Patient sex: F
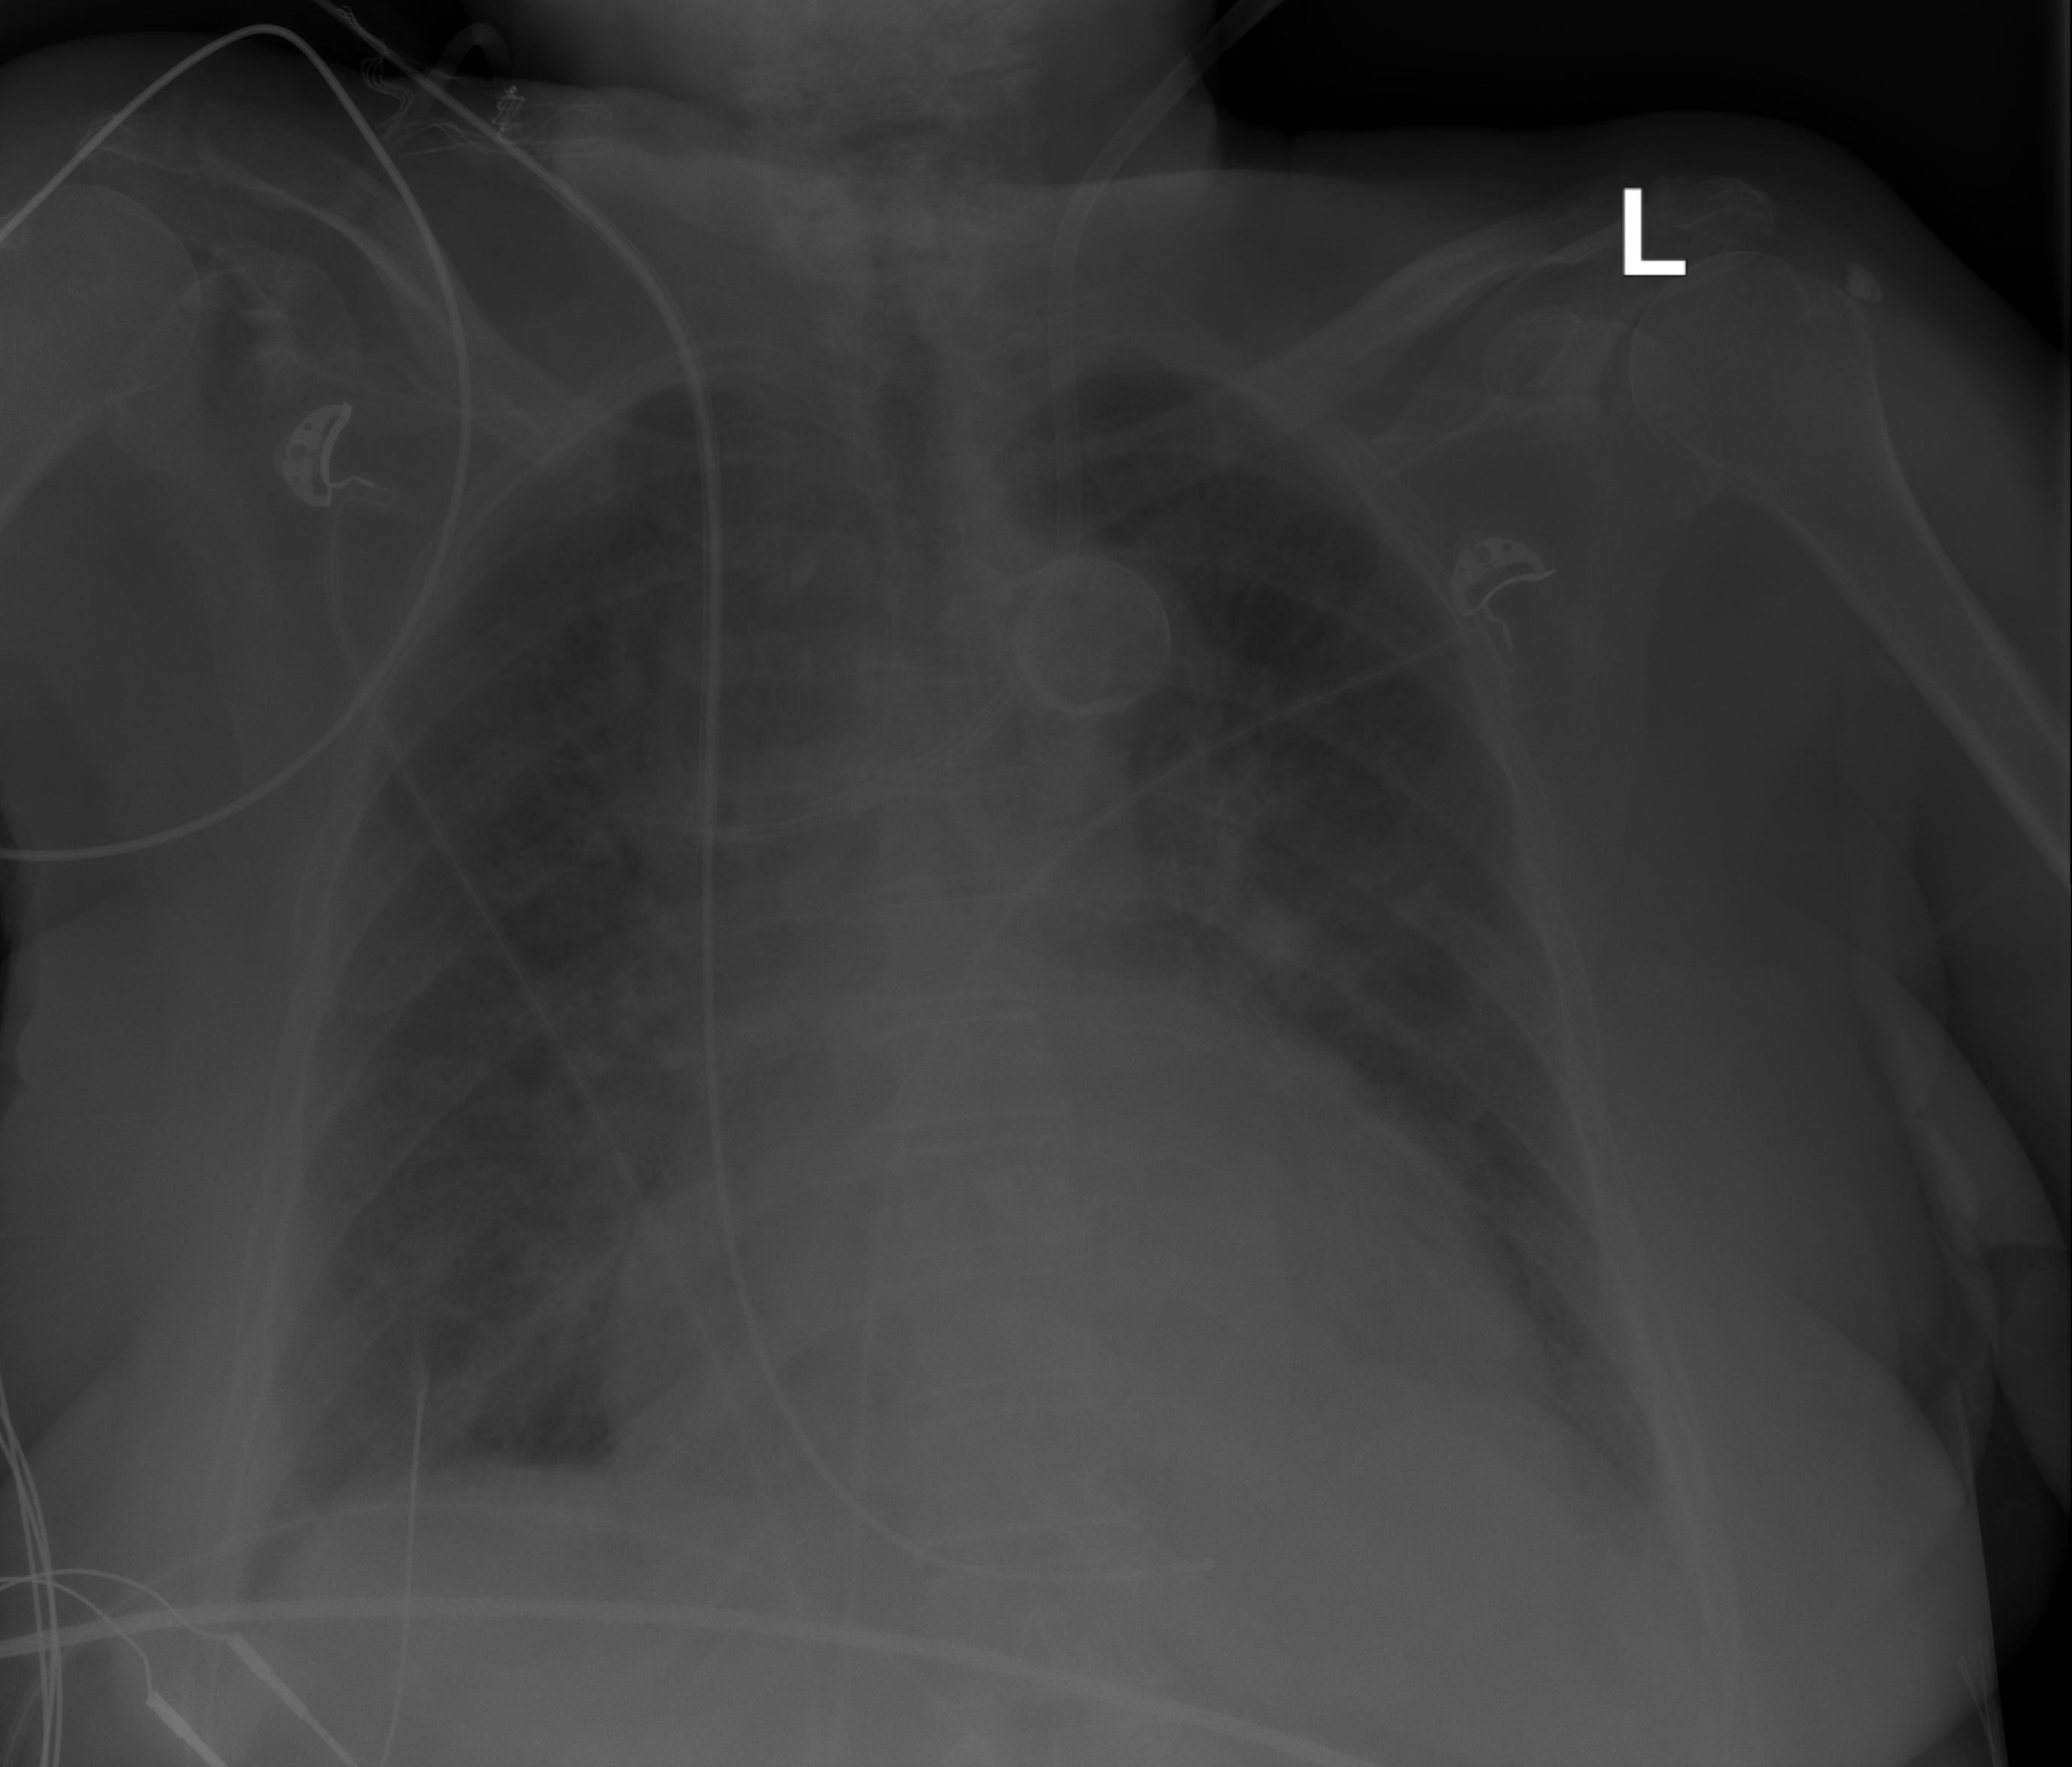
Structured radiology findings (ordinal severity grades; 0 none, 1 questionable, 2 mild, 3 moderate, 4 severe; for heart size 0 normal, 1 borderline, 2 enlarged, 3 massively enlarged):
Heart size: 0
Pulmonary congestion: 2
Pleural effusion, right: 0
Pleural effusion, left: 2
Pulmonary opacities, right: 0
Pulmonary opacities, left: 0
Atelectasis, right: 2
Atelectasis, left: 2